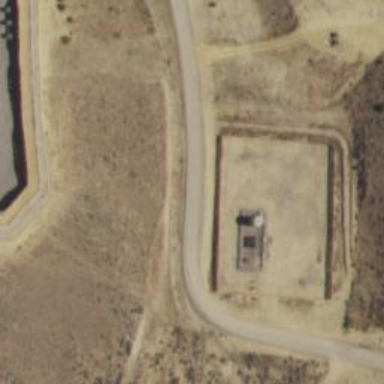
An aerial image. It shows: Storage tank that is man-made.